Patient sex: F
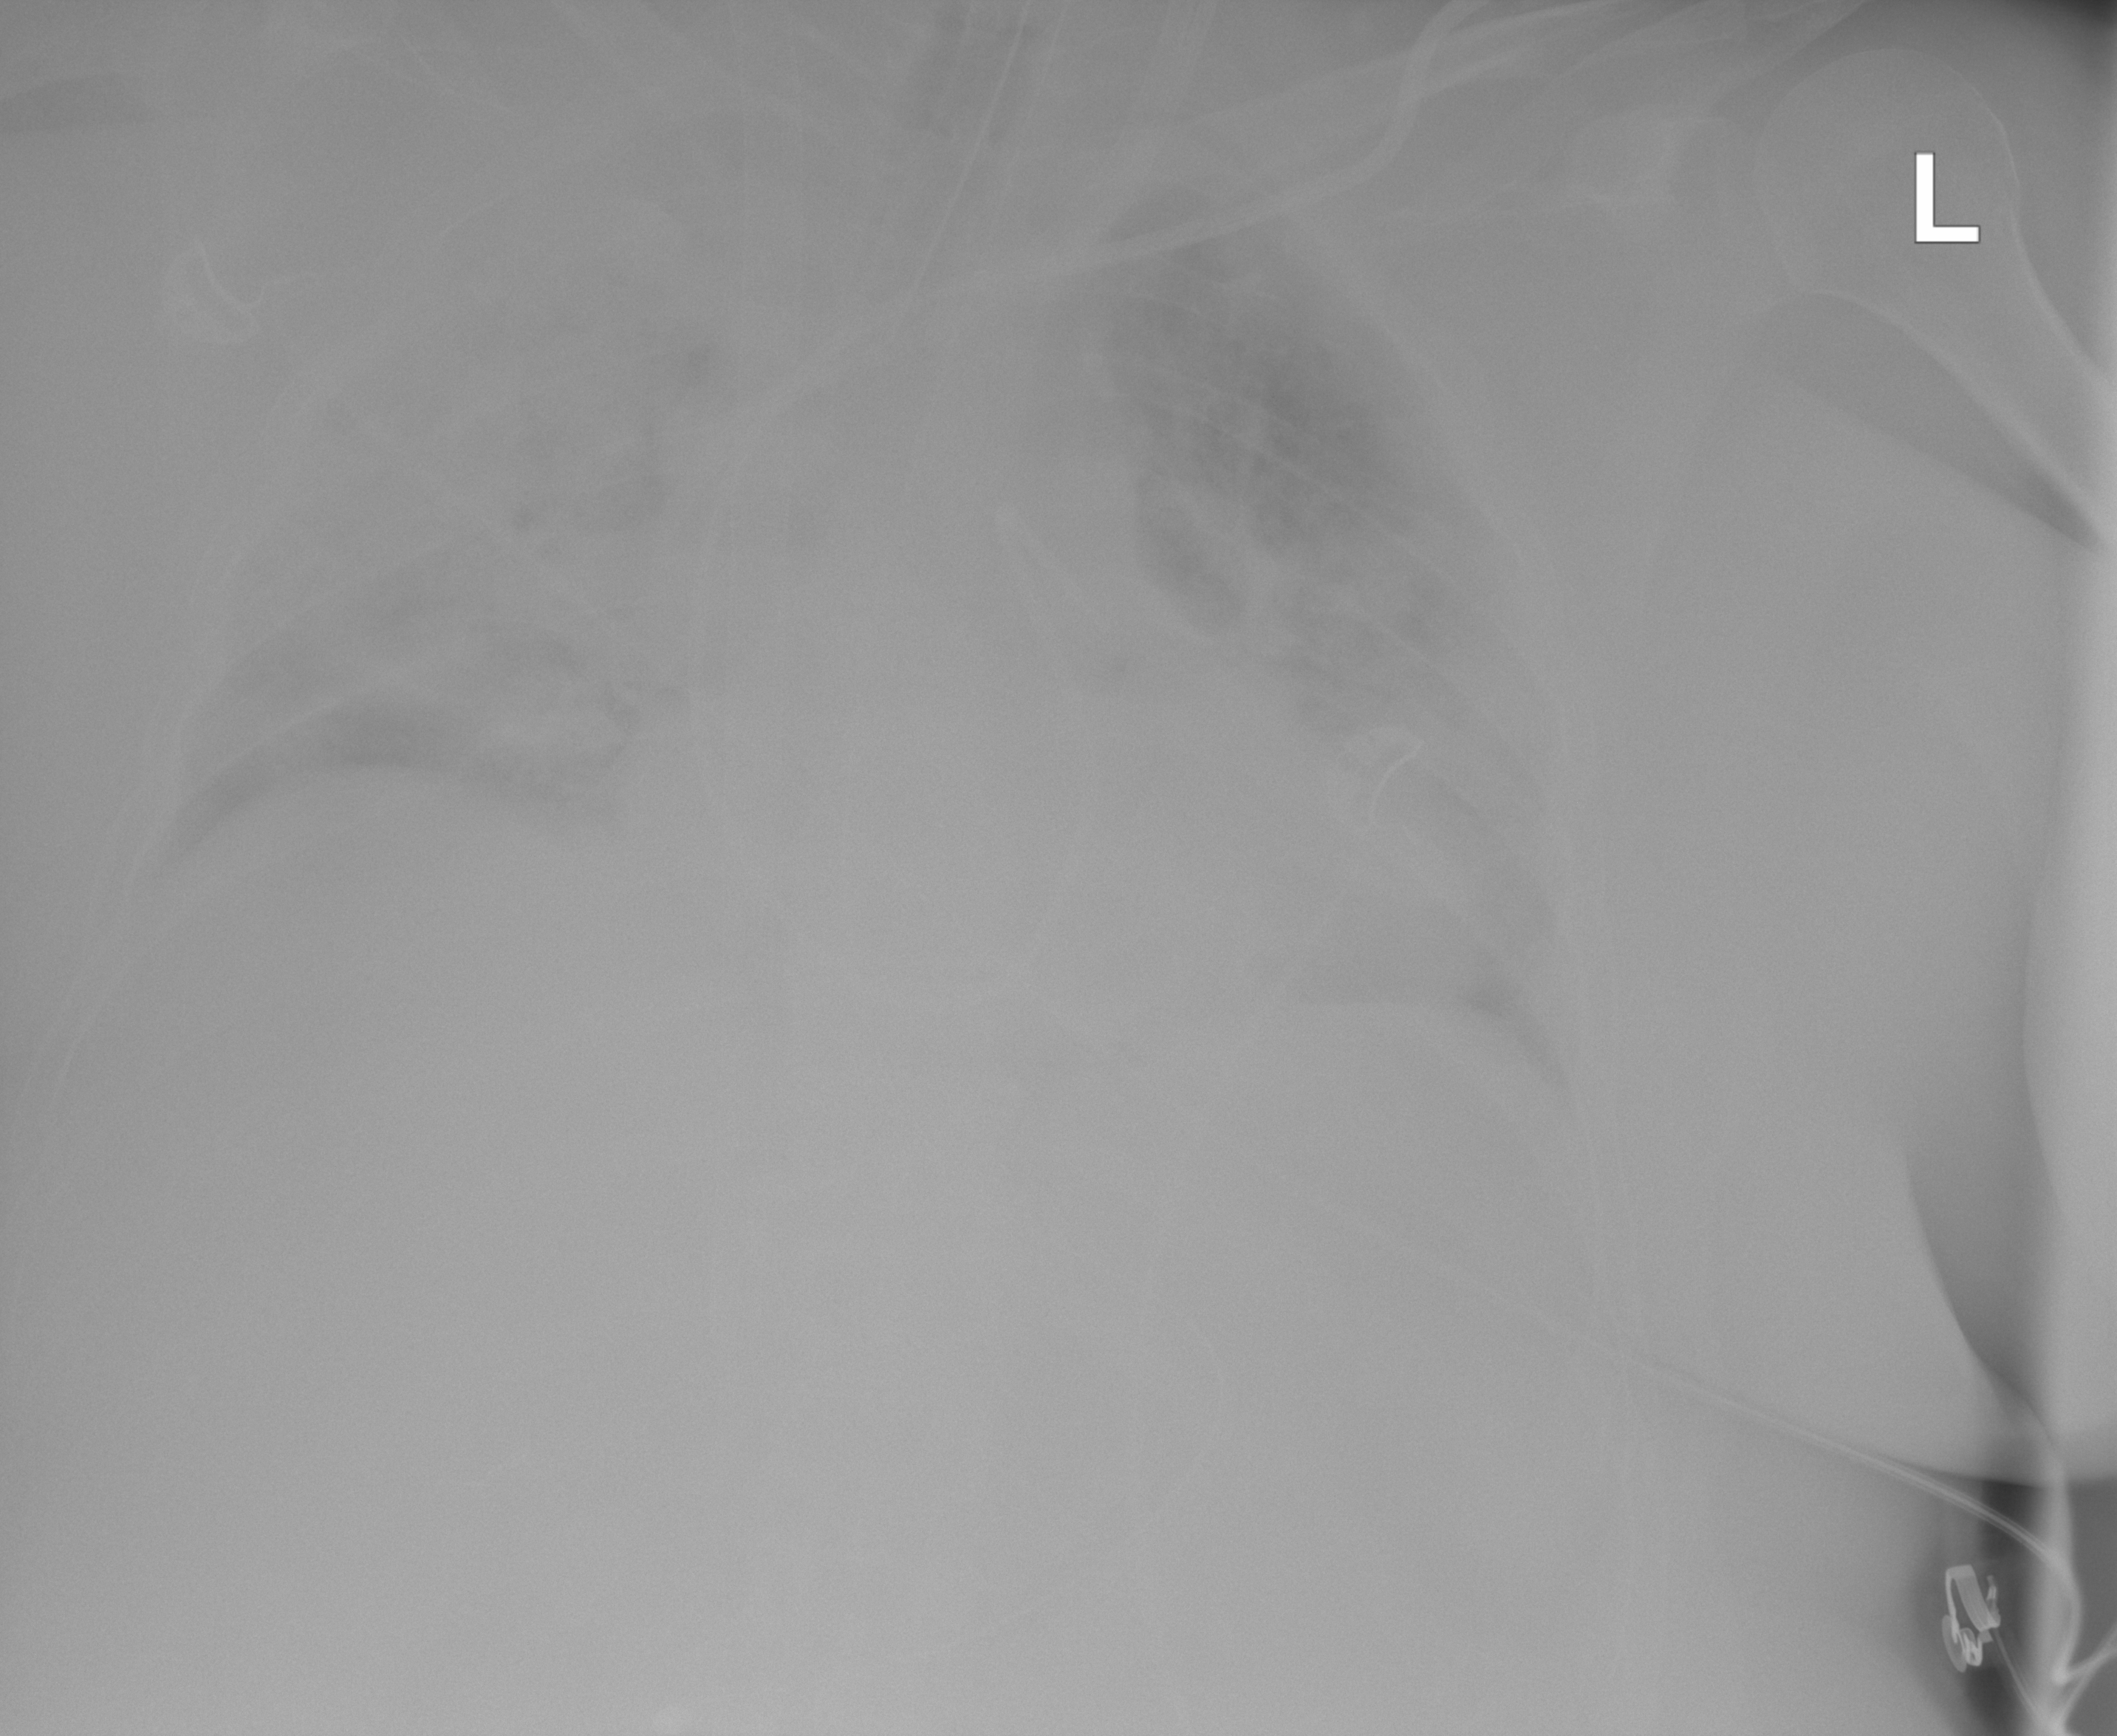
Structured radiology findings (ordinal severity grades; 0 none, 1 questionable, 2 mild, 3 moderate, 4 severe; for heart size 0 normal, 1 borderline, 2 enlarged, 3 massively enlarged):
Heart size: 2
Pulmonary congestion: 2
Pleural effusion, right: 2
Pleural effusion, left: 0
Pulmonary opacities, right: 4
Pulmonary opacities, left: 3
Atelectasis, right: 4
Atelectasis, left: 3